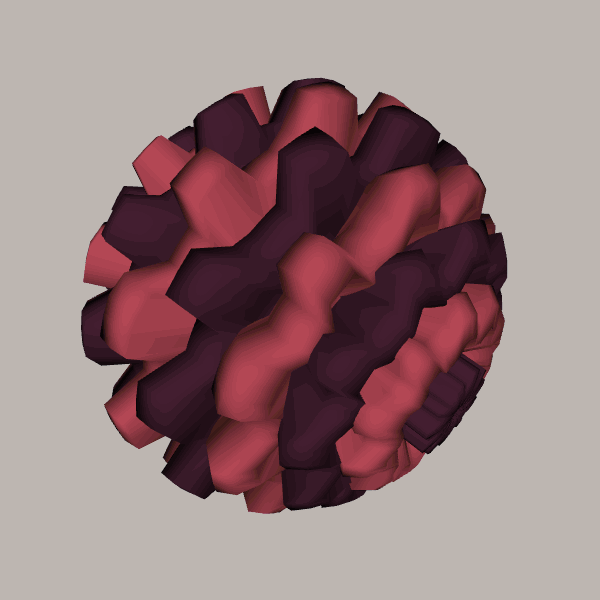
Background: light